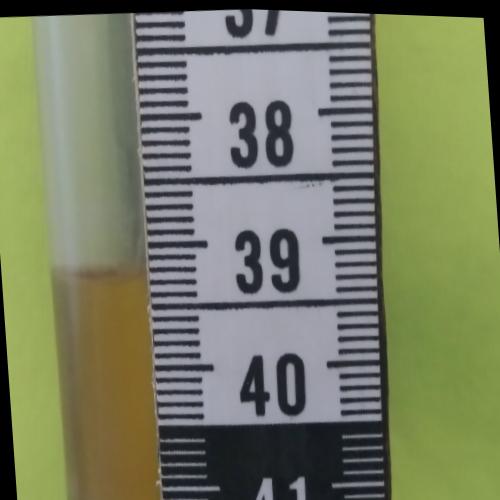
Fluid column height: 39.7 cm